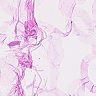
Metastatic tissue present: no